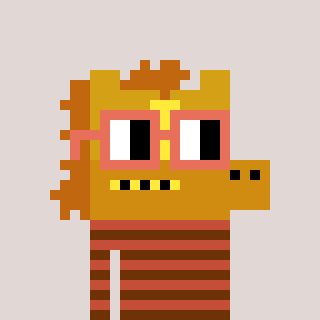
a pixel art character with square orange glasses, a yellow horse-shaped head and a rust-colored body on a warm background